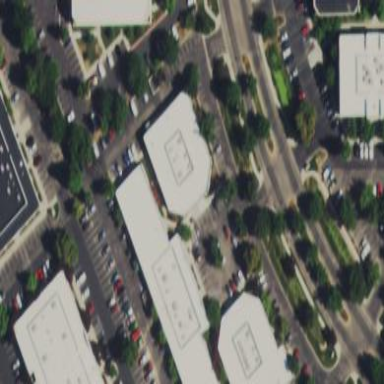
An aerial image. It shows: Commercial building.